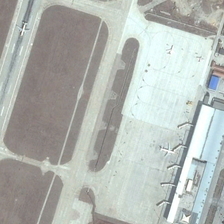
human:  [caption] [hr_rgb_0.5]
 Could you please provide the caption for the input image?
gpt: several planes are in an airport with a building .

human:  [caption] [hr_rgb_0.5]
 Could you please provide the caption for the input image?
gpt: several planes are in an airport with a building .

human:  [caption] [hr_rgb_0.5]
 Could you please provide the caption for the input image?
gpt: several planes are in an airport with a building .

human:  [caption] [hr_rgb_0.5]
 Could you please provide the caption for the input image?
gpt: several planes are in an airport with a building .

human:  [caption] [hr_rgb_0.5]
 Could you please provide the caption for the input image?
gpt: several planes are in an airport with a building .